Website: crate-barrel
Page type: billing-address
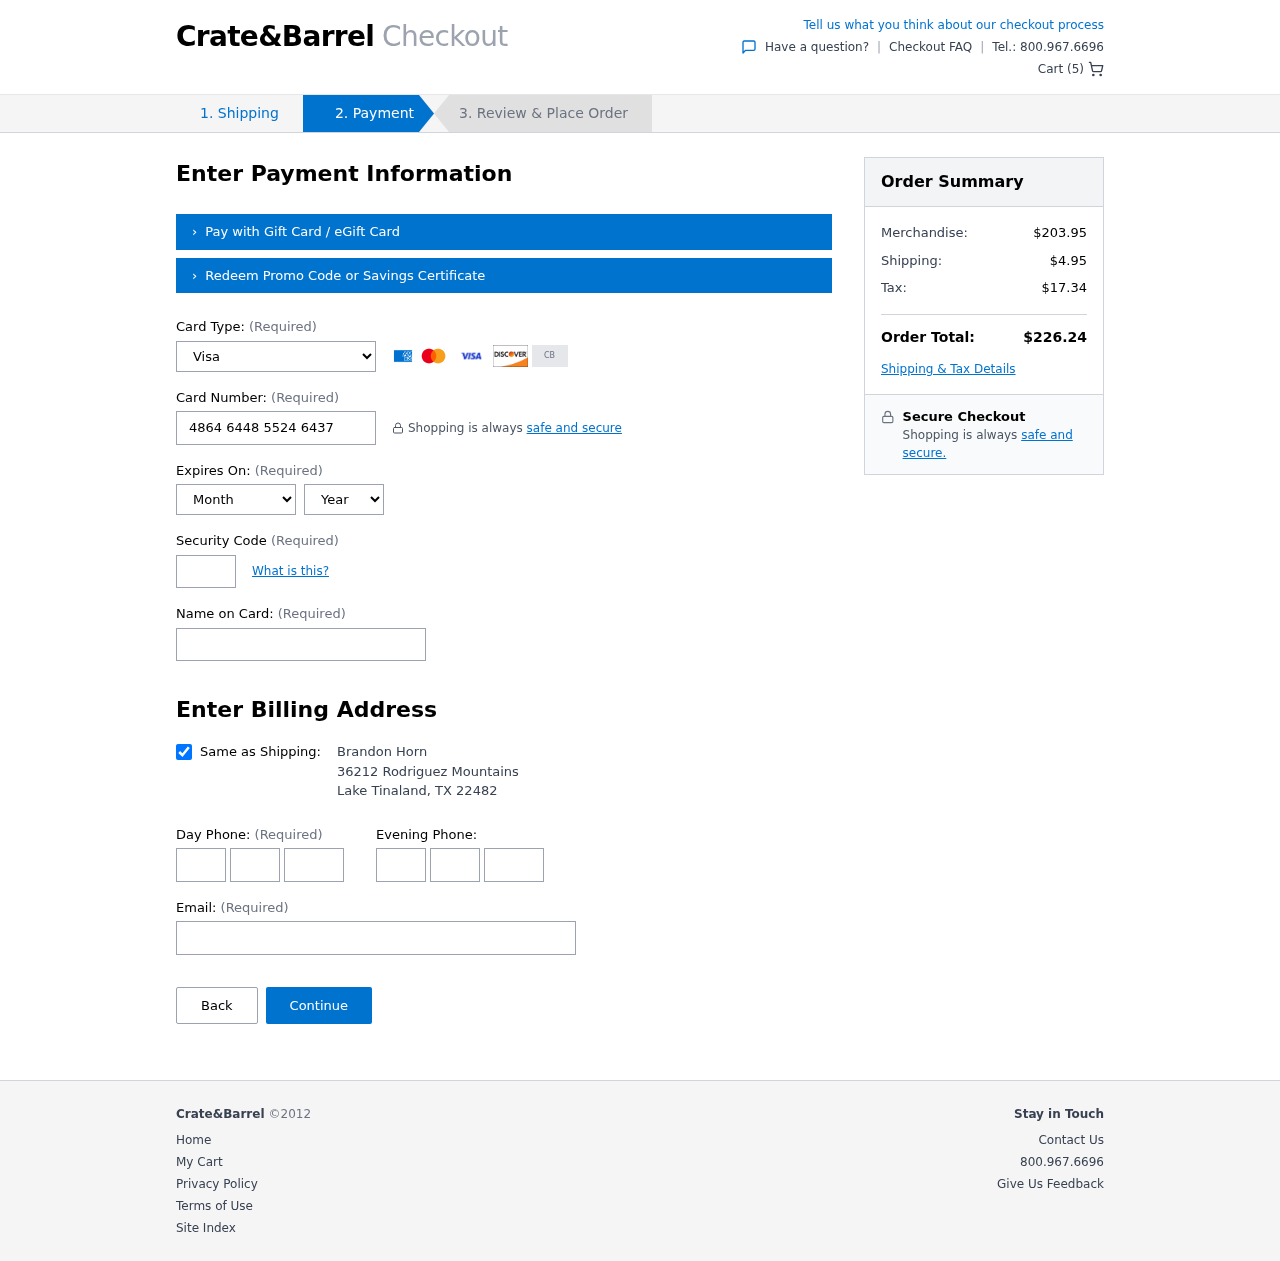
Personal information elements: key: PII_CARD_CVV
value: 192
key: PII_CARD_EXPIRY_MONTH
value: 04
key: PII_CARD_EXPIRY_YEAR
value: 30
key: PII_CARD_NUMBER
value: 4864 6448 5524 6437
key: PII_CARD_TYPE
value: Visa
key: PII_CITY
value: Lake Tinaland
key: PII_EMAIL
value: brandon.horn@gmail.com
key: PII_FULLNAME
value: Brandon Horn
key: PII_PHONE_AREA
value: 385
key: PII_PHONE_PREFIX
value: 719
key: PII_PHONE_SUFFIX
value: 4666
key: PII_POSTCODE
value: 22482
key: PII_STATE_ABBR
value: TX
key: PII_STREET
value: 36212 Rodriguez Mountains
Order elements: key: ORDER_NUM_ITEMS
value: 5
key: ORDER_SUBTOTAL
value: $203.95
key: ORDER_SHIPPING_COST
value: $4.95
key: ORDER_TAX
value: $17.34
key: ORDER_TOTAL
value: $226.24